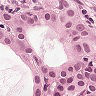
Metastatic tissue present: yes